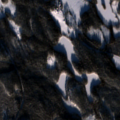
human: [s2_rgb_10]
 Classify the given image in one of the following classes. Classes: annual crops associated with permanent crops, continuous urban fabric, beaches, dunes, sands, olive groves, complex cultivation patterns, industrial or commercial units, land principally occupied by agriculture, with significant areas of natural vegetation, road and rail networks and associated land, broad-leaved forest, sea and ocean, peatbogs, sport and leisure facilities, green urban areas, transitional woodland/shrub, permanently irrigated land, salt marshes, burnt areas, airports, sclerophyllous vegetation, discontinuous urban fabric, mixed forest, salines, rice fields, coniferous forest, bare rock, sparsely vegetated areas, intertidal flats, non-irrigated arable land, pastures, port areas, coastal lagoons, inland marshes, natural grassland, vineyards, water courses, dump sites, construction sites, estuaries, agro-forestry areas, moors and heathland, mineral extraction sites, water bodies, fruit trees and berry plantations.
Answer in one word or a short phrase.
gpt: coniferous forest, mixed forest, transitional woodland/shrub